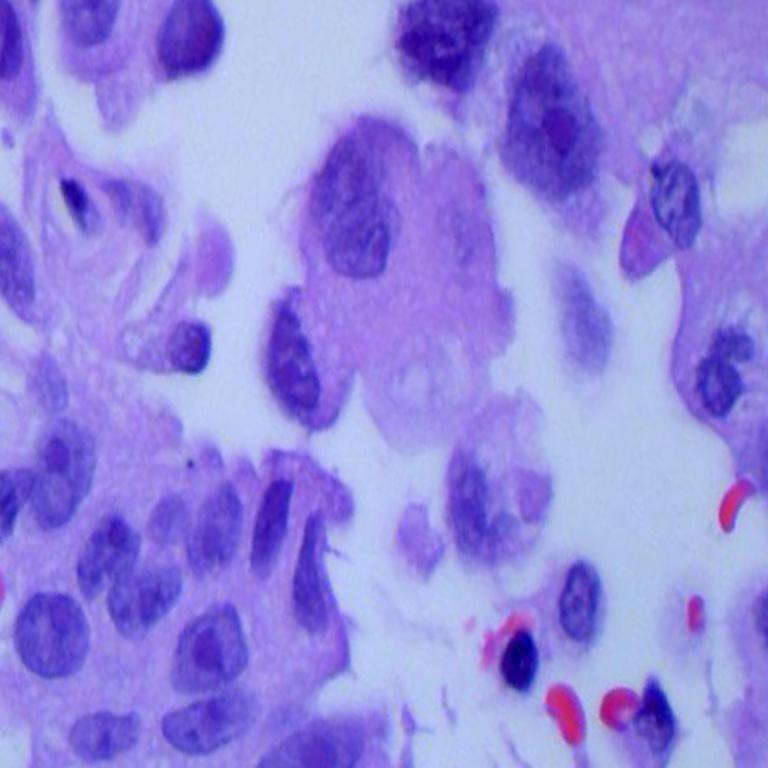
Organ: lung
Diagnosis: adenocarcinomas